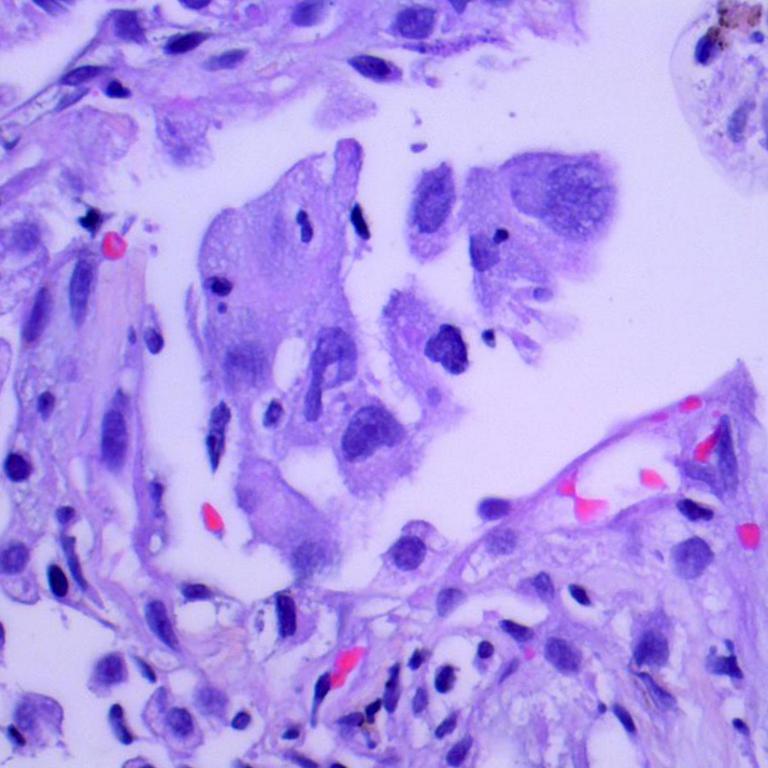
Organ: lung
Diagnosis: adenocarcinomas